Interaction volume radius: 10 \u00c5
Interaction volume height: 35 \u00c5
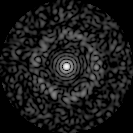
Disorder parameter: 0.834